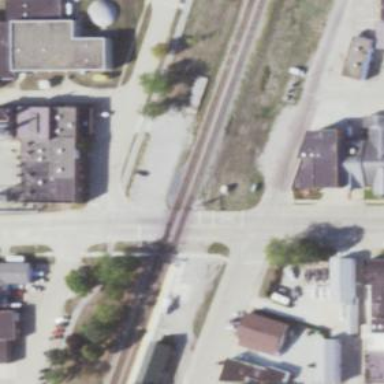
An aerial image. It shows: Railway crossing.